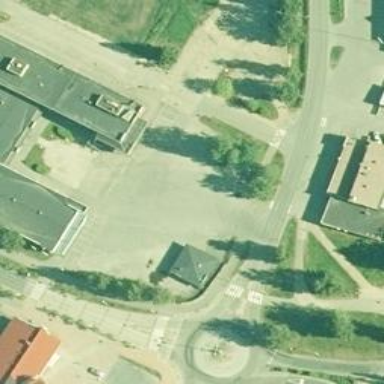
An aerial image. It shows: Marketplace with parking surface.